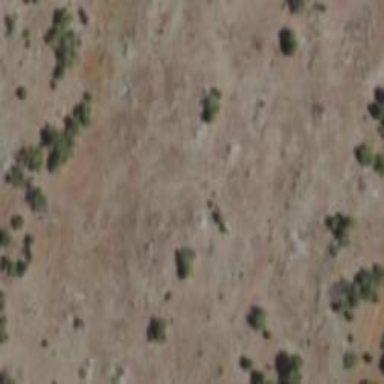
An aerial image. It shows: Area covered in scrub vegetation.